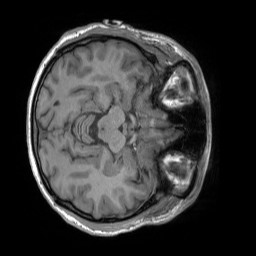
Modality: T1w
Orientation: axial
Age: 28
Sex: male